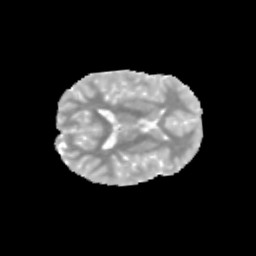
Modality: MD
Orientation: axial
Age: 12
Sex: female
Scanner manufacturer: siemens
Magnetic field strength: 3 T
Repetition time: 3.8 s
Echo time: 0.07 s